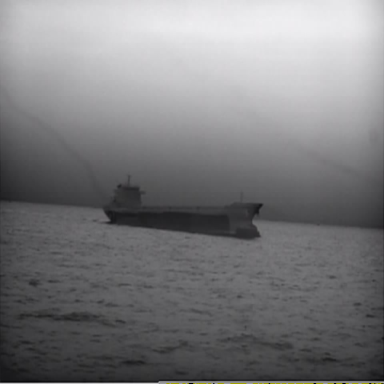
There is a liner in the infrared image.